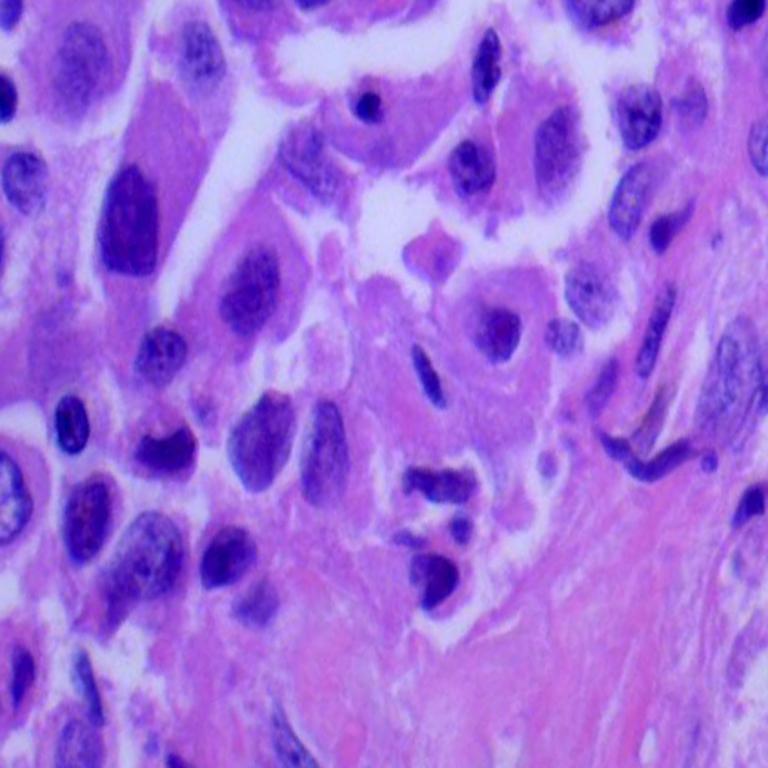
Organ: lung
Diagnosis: adenocarcinomas